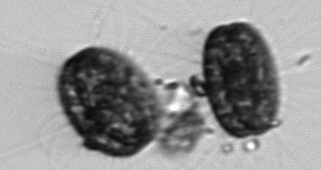
Label: Thalassiosira_TAG_external_detritus